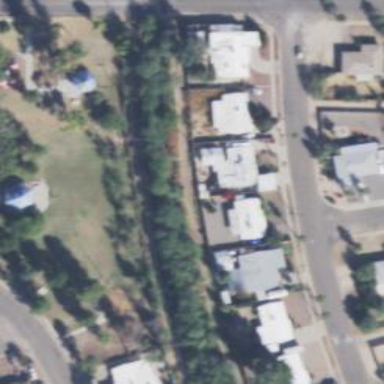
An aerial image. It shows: Alley classified as service road.